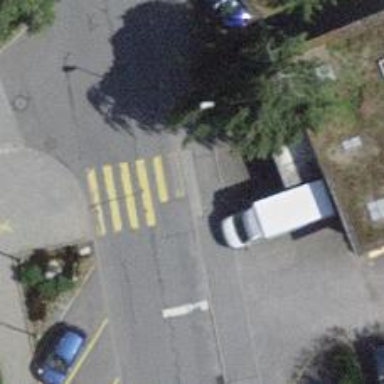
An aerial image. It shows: Kerb serving as barrier.